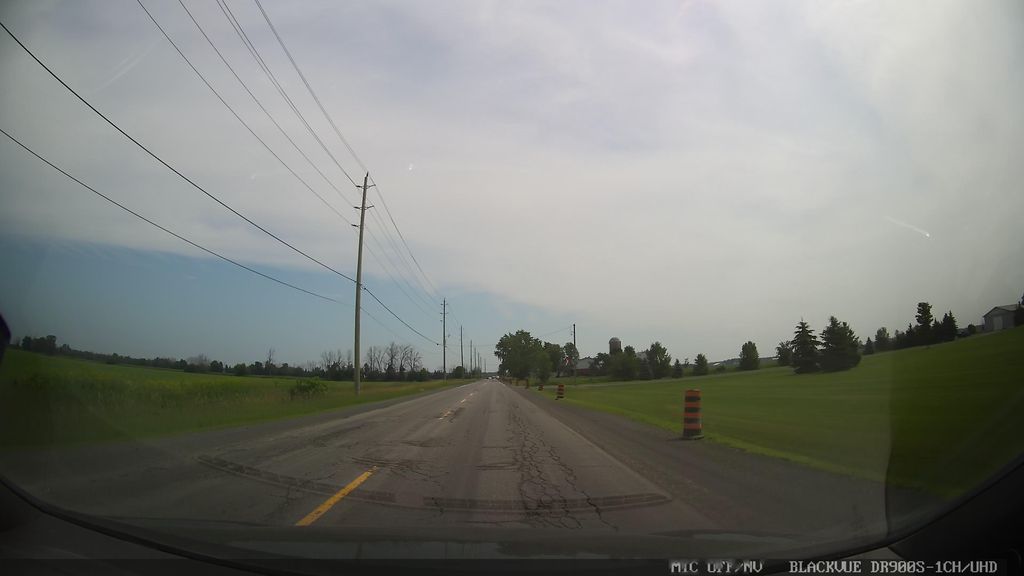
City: ottawa-gatineau